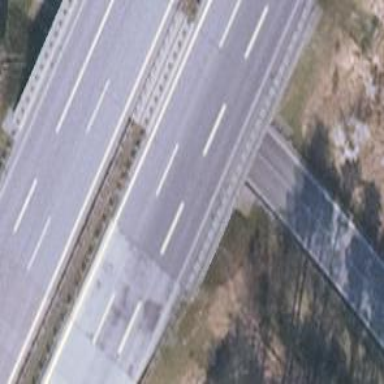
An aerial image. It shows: Asphalt motorway.